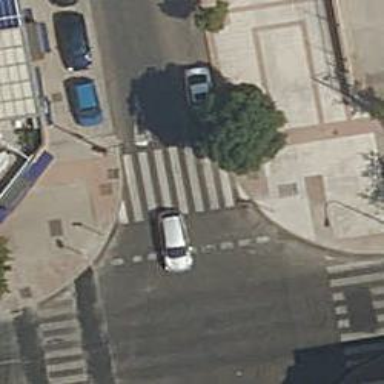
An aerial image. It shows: Zebra crossing on footway.